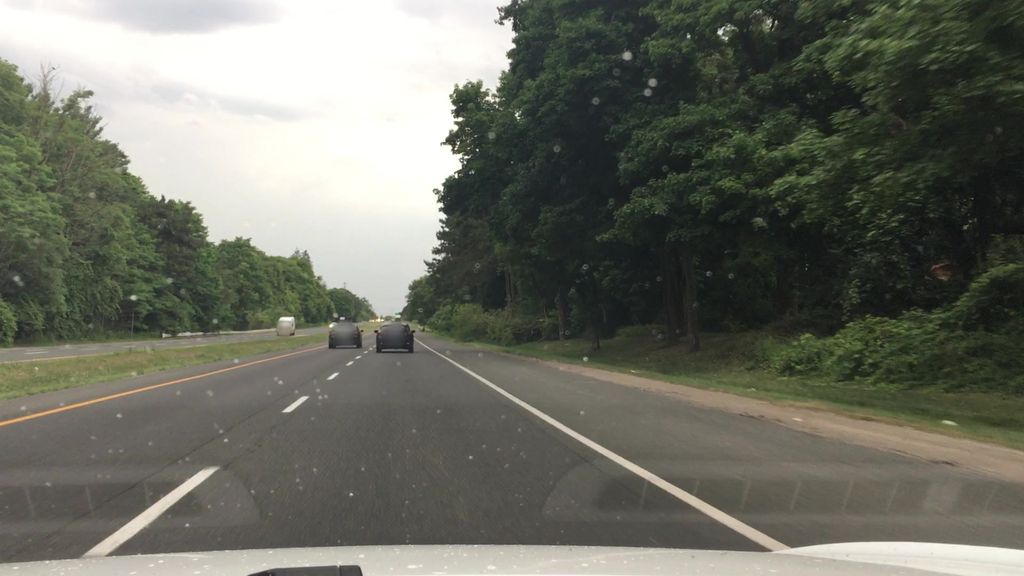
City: toronto